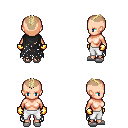
a pixel art fantasy rpg character, female body template, human, light skin, black tattered cape, white pants, white blonde short mohawk hairstyle, gold gloves, white slippers, four views (front, back, left, right), 2x2 character sprite sheet, small pixel art, hard edges, no anti-aliasing